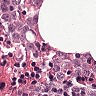
Metastatic tissue present: yes